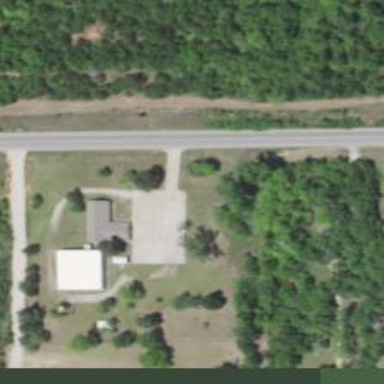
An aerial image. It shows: Driveway leading to service road.